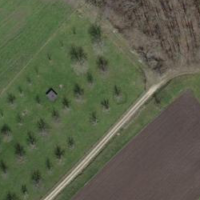
EUNIS habitat code: 25
Species observed at this site:
Prunus spinosa